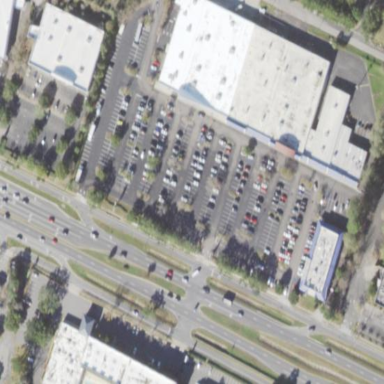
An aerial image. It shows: Retail area.